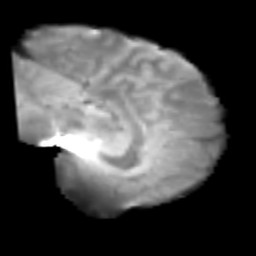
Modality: T2w
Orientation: sagittal
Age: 21
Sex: male
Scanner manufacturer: siemens
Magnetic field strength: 3 T
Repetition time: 2.3 s
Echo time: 0.085 s